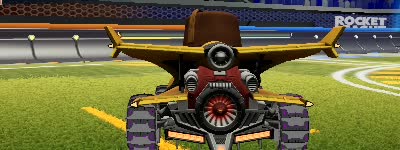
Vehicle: aftershock